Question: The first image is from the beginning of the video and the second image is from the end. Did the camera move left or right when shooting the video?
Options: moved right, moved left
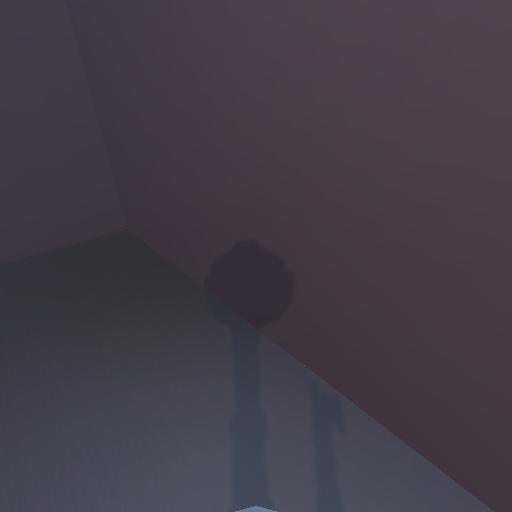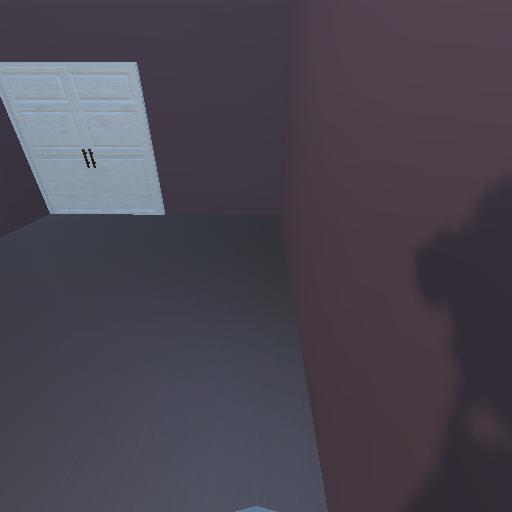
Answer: moved right